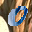
Label: 0